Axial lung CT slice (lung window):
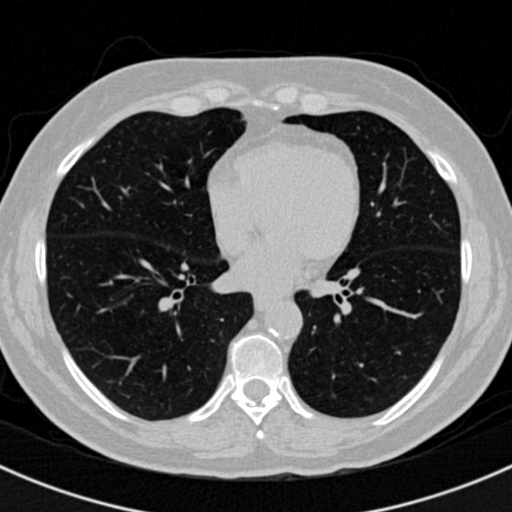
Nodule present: no